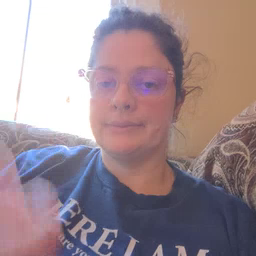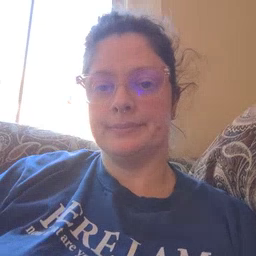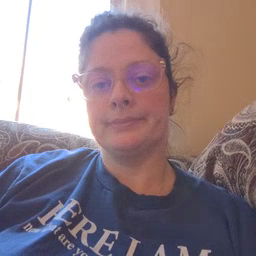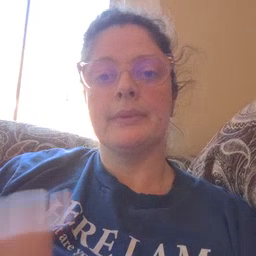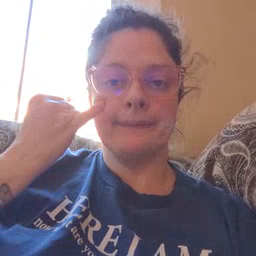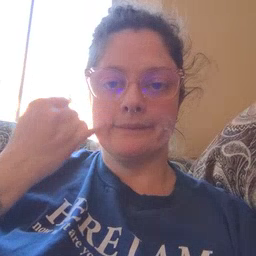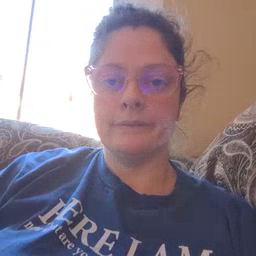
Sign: if